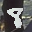
Label: 8